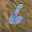
Label: 6